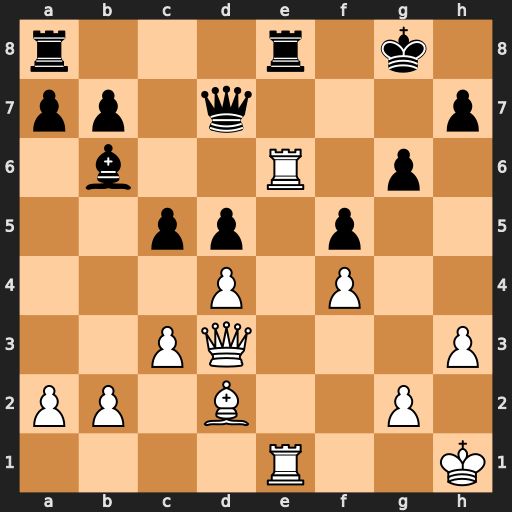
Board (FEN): r3r1k1/pp1q3p/1b2R1p1/2pp1p2/3P1P2/2PQ3P/PP1B2P1/4R2K
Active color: w
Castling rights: -
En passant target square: -
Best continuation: Rxe8+ Rxe8 Rxe8+ Qxe8 dxc5